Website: walmart
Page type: payment
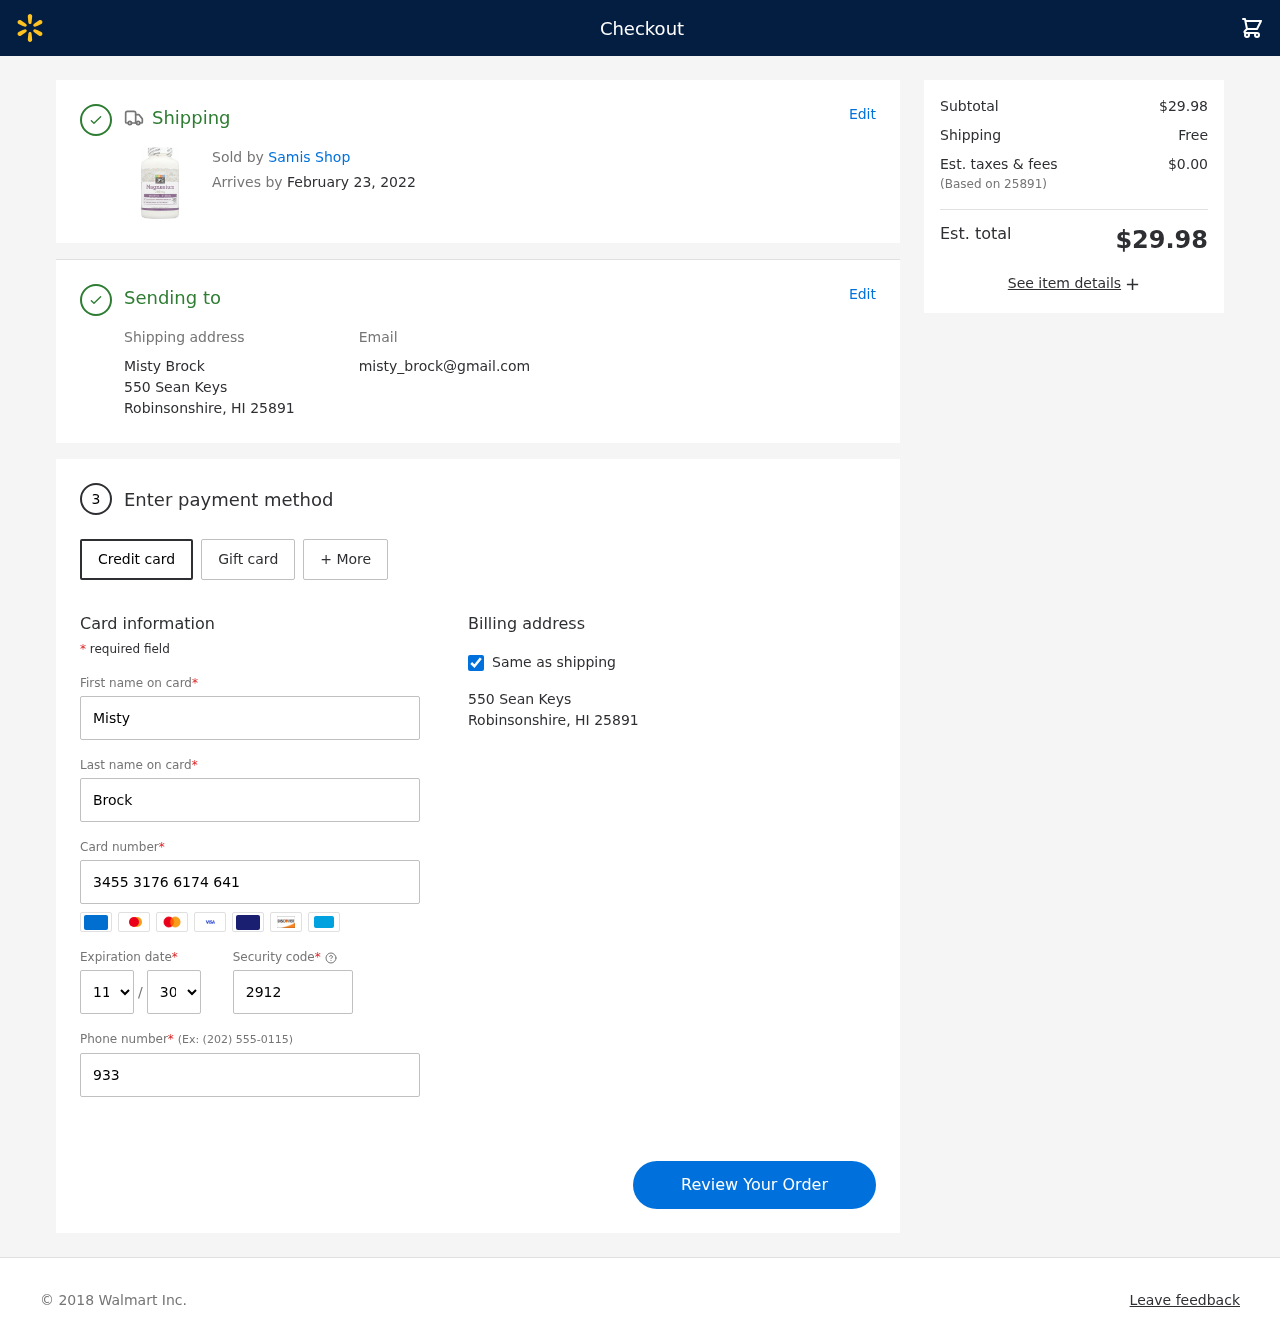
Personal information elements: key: PII_CARD_CVV
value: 2912
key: PII_CARD_EXPIRY_MONTH
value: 11
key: PII_CARD_EXPIRY_YEAR
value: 30
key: PII_CARD_NUMBER
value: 3455 3176 6174 641
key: PII_CITY_STATE_ZIP
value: Robinsonshire, HI 25891
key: PII_EMAIL
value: misty_brock@gmail.com
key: PII_FIRSTNAME
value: Misty
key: PII_FULLNAME
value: Misty Brock
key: PII_LASTNAME
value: Brock
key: PII_PHONE
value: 9336259001
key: PII_POSTCODE
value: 25891
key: PII_STREET
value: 550 Sean Keys
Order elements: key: ORDER_DELIVERY_DATE
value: February 23, 2022
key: ORDER_SUBTOTAL
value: $29.98
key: ORDER_SHIPPING_COST
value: Free
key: ORDER_TAX
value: $0.00
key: ORDER_TOTAL
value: $29.98